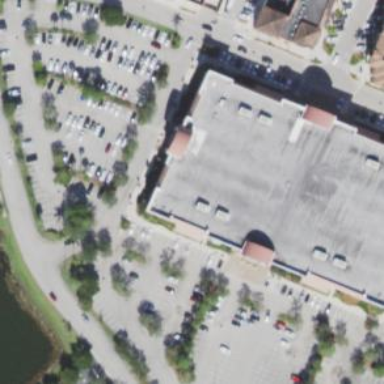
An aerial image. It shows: Department store building.